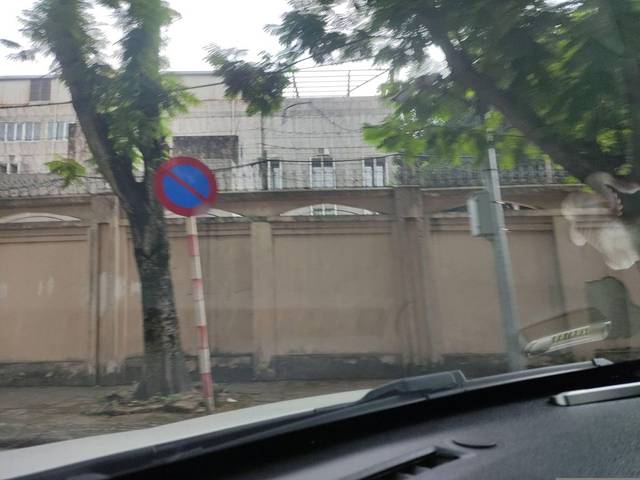
Region: Vietnam
Coordinates: 21.026, 105.806